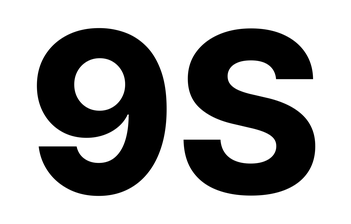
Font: Inter_ExtraBold